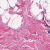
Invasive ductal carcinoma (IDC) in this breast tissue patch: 0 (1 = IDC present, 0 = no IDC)